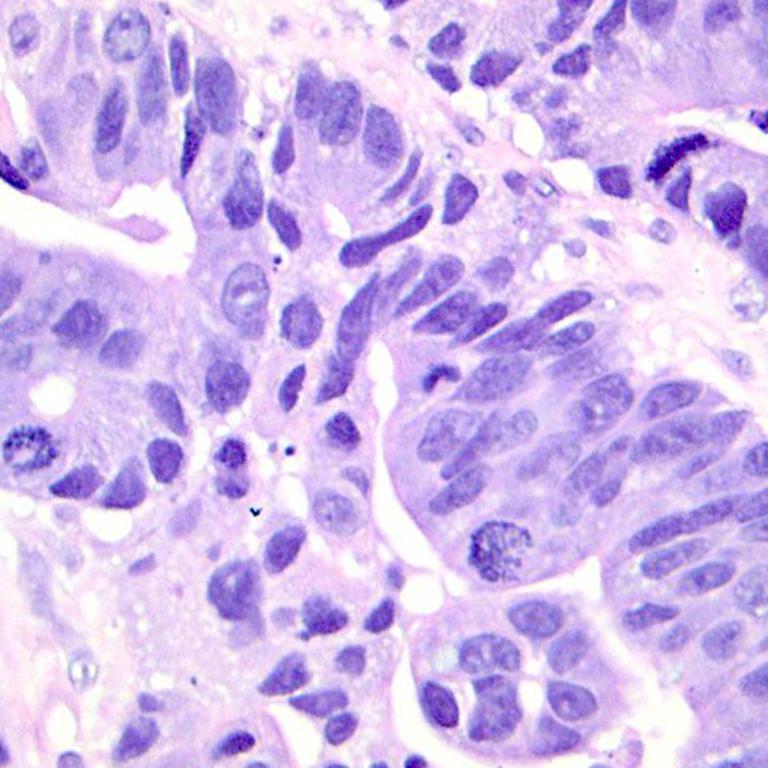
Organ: colon
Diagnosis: adenocarcinomas